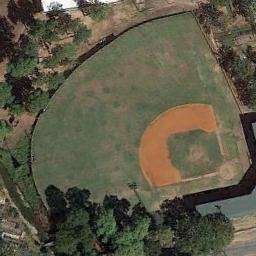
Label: baseball_diamond